Aerial crown-view tile of a tropical tree (Barro Colorado Island, Panama), acquired 20240611:
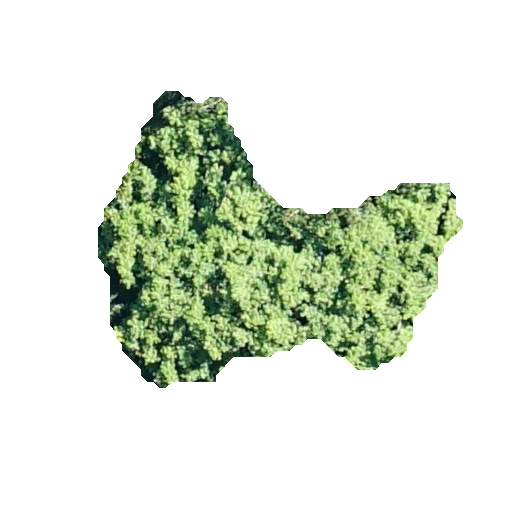
Species: Spondias mombin
GBIF accepted scientific name: Spondias mombin
Crown area: 99.426 m²